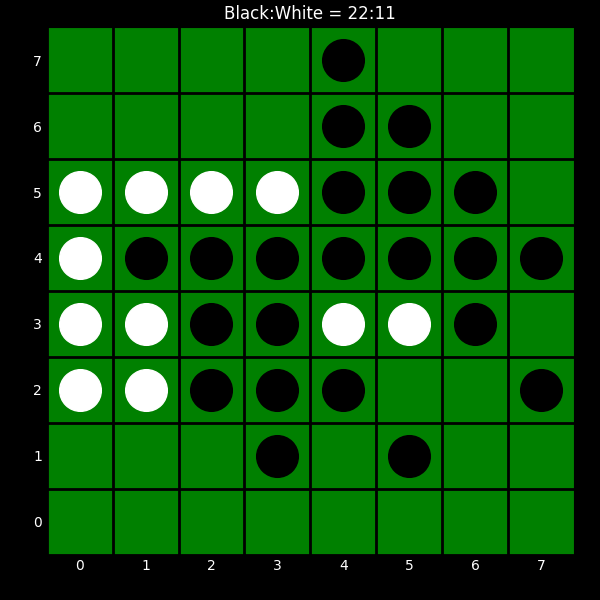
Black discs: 22
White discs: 11